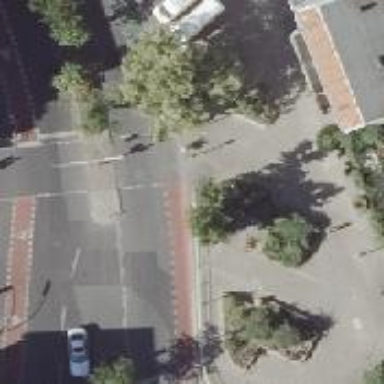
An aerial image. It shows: Footway with traffic signals at crossing.